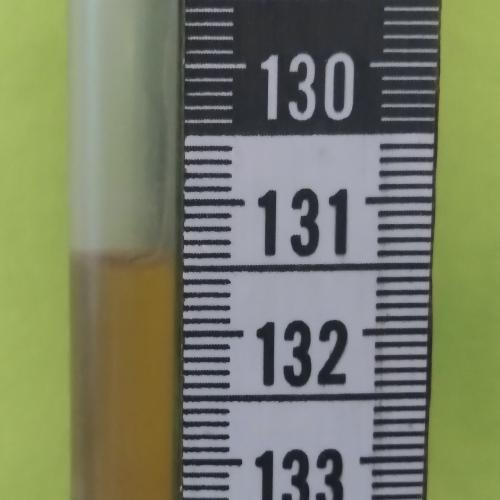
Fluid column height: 131.4 cm